Question: I just finished reading through the Java Virtual Machine Specification and the <URL> left me puzzled. As far as I understood it in general and after reading the specification, I thought that the overall of a class consisted of the following steps in the following order:
- : The class loader locates a stream of bytes representing the class, either a file or a network stream or whatever one implements a class loader to fetch. If no class can be found, a 'ClassNotFoundException' is thrown. At this point, there is already some basic validation happening where a 'ClassFormatError' is thrown if the byte array does not represent a Java class (for example, the magic number is missing) or an 'UnsupportedClassVersionError' if the class version is not supported by the running JVM instance.- : The class is hooked into the JVM. If something goes wrong, a subclass of 'LinkageError' is thrown. Linking consists of the three substeps:- : It is made sure that the byte stream represents a Java class as for example that the byte code without formal errors such as overflowing operand stacks for the method byte code. If a class fails verification, a 'VerifyError' is thrown.- : The JVM allocates memory for all static fields and might create an instance template for speeding up instance creation. Virtual method tables are created. No class loading specific errors are be thrown on this stage. (An 'OutOfMemoryError' might be thrown though.)- : All symbolic references that were now loaded into the method area in form of the runtime constant pool are resolved to actual types loaded by this JVM. If a symbolic reference can be resolved but results in a conflict of definitions, a 'IncompatibleClassChangeError' is thrown. If a referenced class cannot be found, a 'NoClassDefFoundError' is thrown which basically wraps a 'ClassNotFoundException' that was thrown by the class loader attempting to load this referenced class. If a referenced class references itself, a 'ClassCircularityError' is thrown. Resolution can happen in one of two flavors which is up to the implementors of the JVM
1. Eager: All symbolic references to other fields, methods or classes are resolved right now.
2. Lazy: Resolving of symbolic references is postponed until the first use of a method. This might bring with it that a class refering to a non-existant class never throws an error if this reference never needs to be resolved.
- : The class's 'static' initializers that are defined in the class as Java code are run. If an exception is caused by such an initializer, this exception is rethrown wrapped in an 'ExceptionInInitializerError'.
What puzzles me is the phase of the above class loading mechanism. Why is resolution defined as an explicit step within which occurs specifically after ? Already within the <URL>, it is mentioned that
> If C has any direct superinterfaces, the symbolic references from C to
its direct superinterfaces are resolved using the algorithm of
SS5.4.3.1.
Are symbolic references not also while occurs since verification is <URL>:
> Verification (SS4.10) ensures that the binary representation of a class
or interface is structurally correct (SS4.9). Verification may cause
additional classes and interfaces to be loaded (SS5.3) but need not
cause them to be verified or prepared.
I always have this picture in mind

<URL>
which I have seen at almost any place explaining class loading. Should not rather be seen as an overall responsibility which is part of all phases, , , and (since resolution can be done lazily).
Currently, I would argue that it would make sense to take the resolution stage out of this image and declare it a general procedure that can be used at any time since information about other classes might be required at any stage such that the of such a class is required what necessarily also requires the of the symbolic reference to this class. From the shown picture, it looks like resolution is only happening at a specific point in a chain of separate events.
I suspect that this depiction of being a dedicated step maybe just legacy from a time where was never conducted lazily but had its place where were resolved.
: Should in today's JVMs be understood the way I described it? Or am I wrong about this and can still be understood as a dedicated step in a fixed time line just as the image shows it?
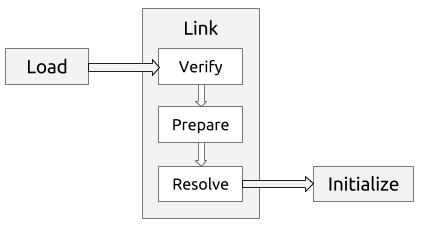
Answer: Your picture shows resolving as always appearing after preparation but that won't work. The direct super classes are needed for preparation as you need knowledge about the instance fields of the super classes to determine the object instance memory layout for a particular class. Further, the static initializers of a class and it's super classes must have been executed before a class can be used, i.e. before creating instances or before invoking static methods.
This differs from the resolution of all other referenced types which can be deferred far longer. It is permissible to resolve a type used in a method just before the method is invoked the first time.
When you look at the beginning of the Chapter <URL>, there's stated explicitly:
> The Java Virtual Machine instructions , , , , , , , , , , , _w, , , , and make symbolic references to the run-time constant pool. Execution of any of these instructions requires resolution of its symbolic reference.
So the difference is made quite clear. There's the resolving of the direct super class and the directly implemented interfaces (or super interfaces in case of an interface) which happens early and there's the resolution of symbolic references for the purpose of the above byte code instructions which can be postponed.